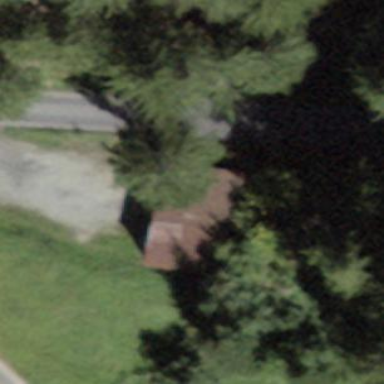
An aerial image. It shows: Garage building.